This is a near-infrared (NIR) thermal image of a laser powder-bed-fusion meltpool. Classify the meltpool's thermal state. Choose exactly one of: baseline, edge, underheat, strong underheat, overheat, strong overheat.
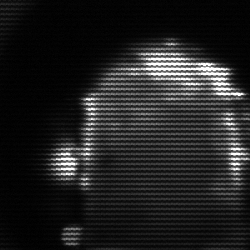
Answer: baseline